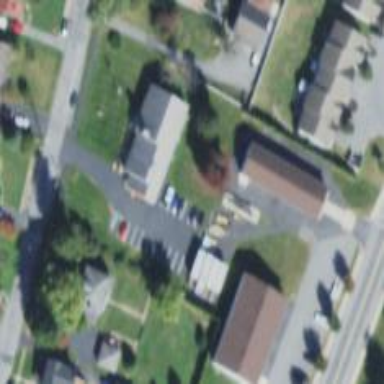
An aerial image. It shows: Veterinary facility.